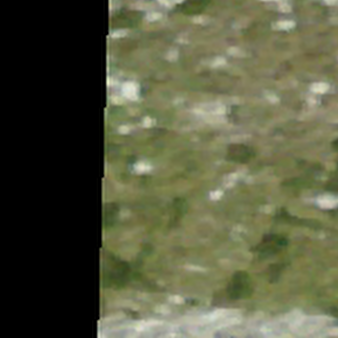
Label: other